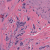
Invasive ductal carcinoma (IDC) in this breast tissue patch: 1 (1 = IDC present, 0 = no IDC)